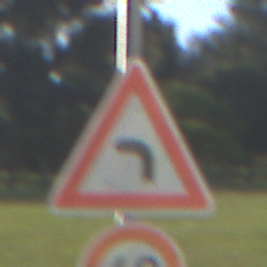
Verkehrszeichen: KurveLinks
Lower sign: Geschwindigkeit40
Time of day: MorningAfternoon
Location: Outdoor (Nature)
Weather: PartlyCloudy
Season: NotSpecified
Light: Natural